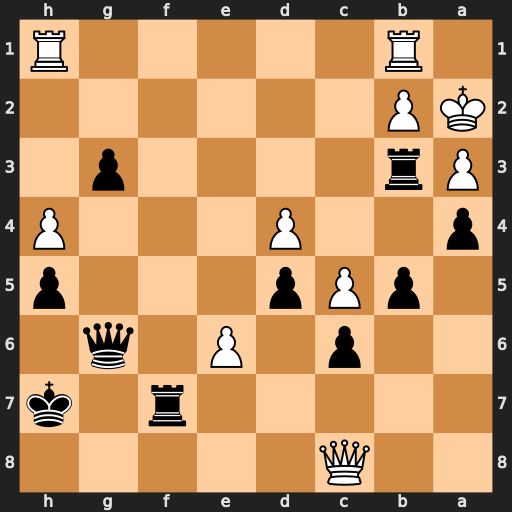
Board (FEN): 2Q5/5r1k/2p1P1q1/1pPp3p/p2P3P/Pr4p1/KP6/1R5R
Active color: b
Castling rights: -
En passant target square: -
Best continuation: Qc2 Qg8+ Kxg8